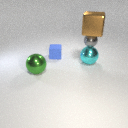
small blue rubber cube to the right of large green metal sphere